Interaction volume radius: 5 \u00c5
Interaction volume height: 25 \u00c5
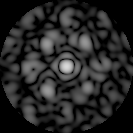
Disorder parameter: 0.5979